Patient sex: M
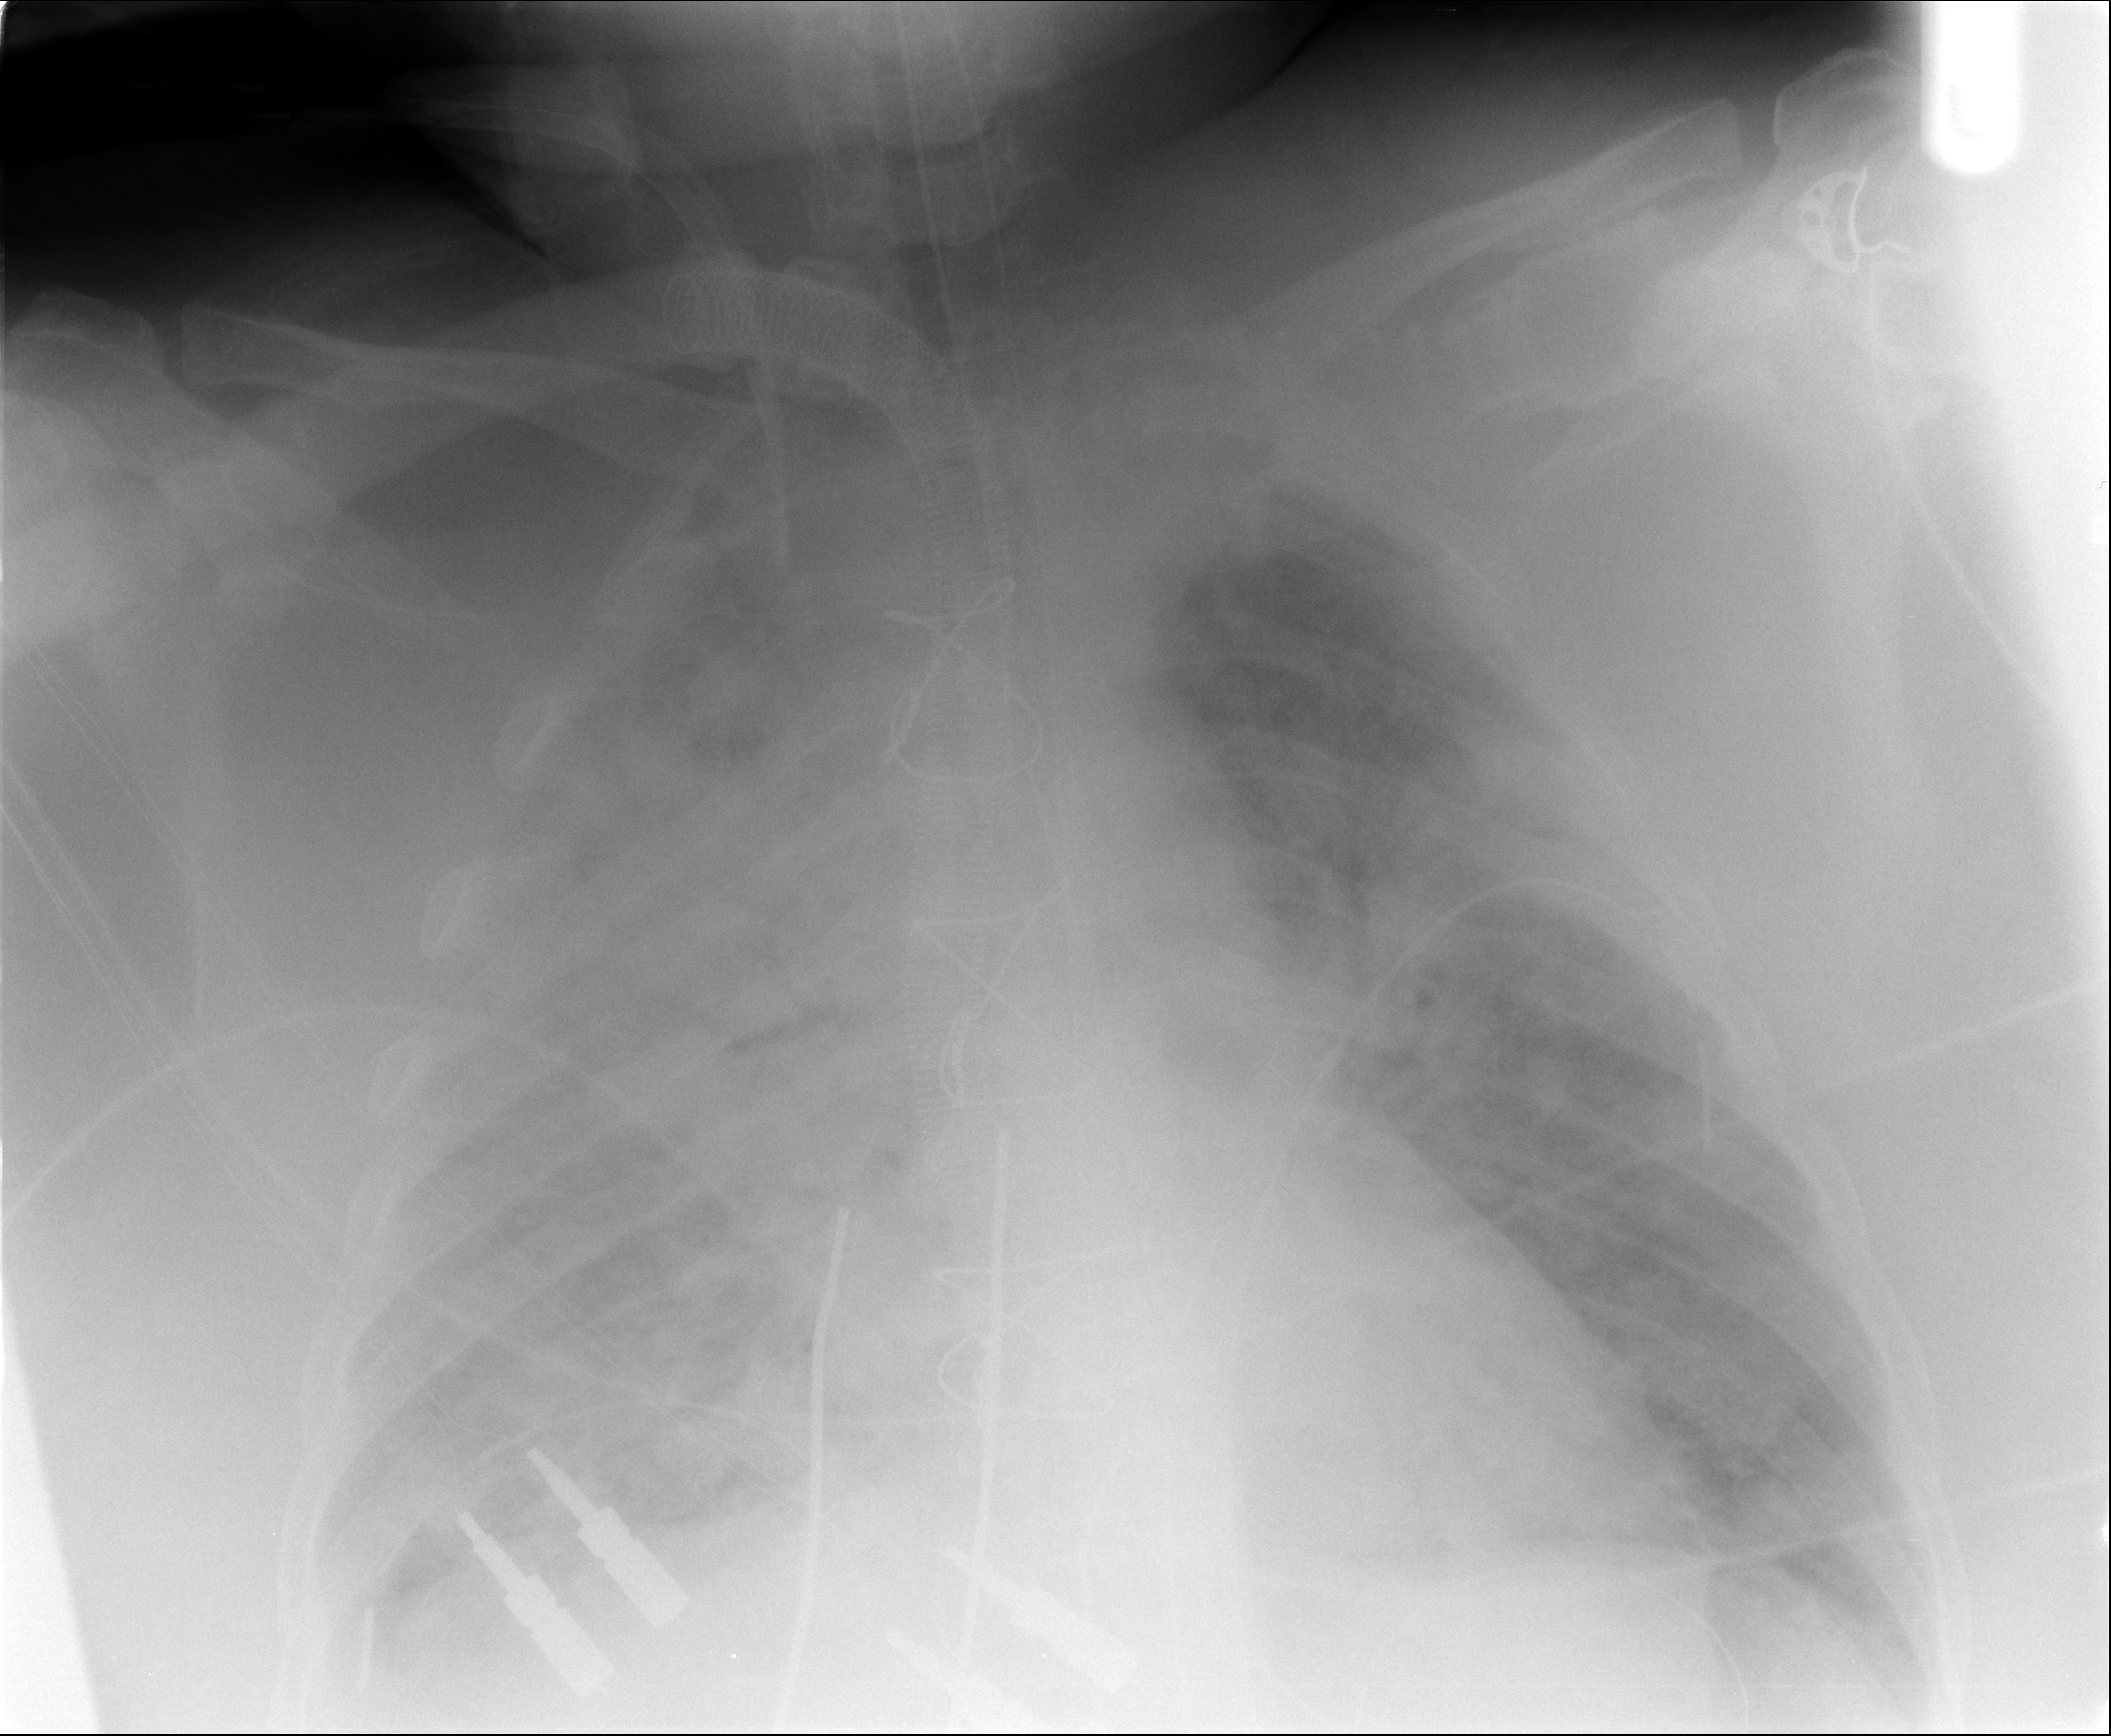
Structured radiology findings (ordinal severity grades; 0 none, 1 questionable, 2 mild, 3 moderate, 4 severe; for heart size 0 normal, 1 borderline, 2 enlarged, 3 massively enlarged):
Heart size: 0
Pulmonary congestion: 4
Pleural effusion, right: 2
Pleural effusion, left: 2
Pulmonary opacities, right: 4
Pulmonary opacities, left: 4
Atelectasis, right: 4
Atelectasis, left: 4